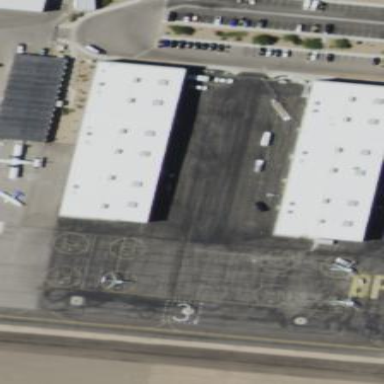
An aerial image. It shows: Hangar building at the airport.